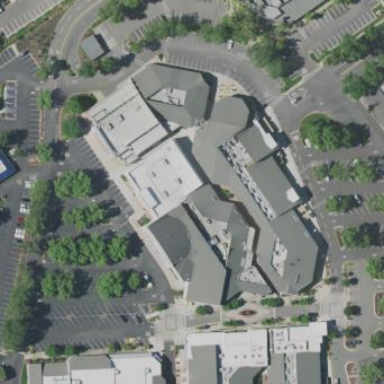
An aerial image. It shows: Retail building.